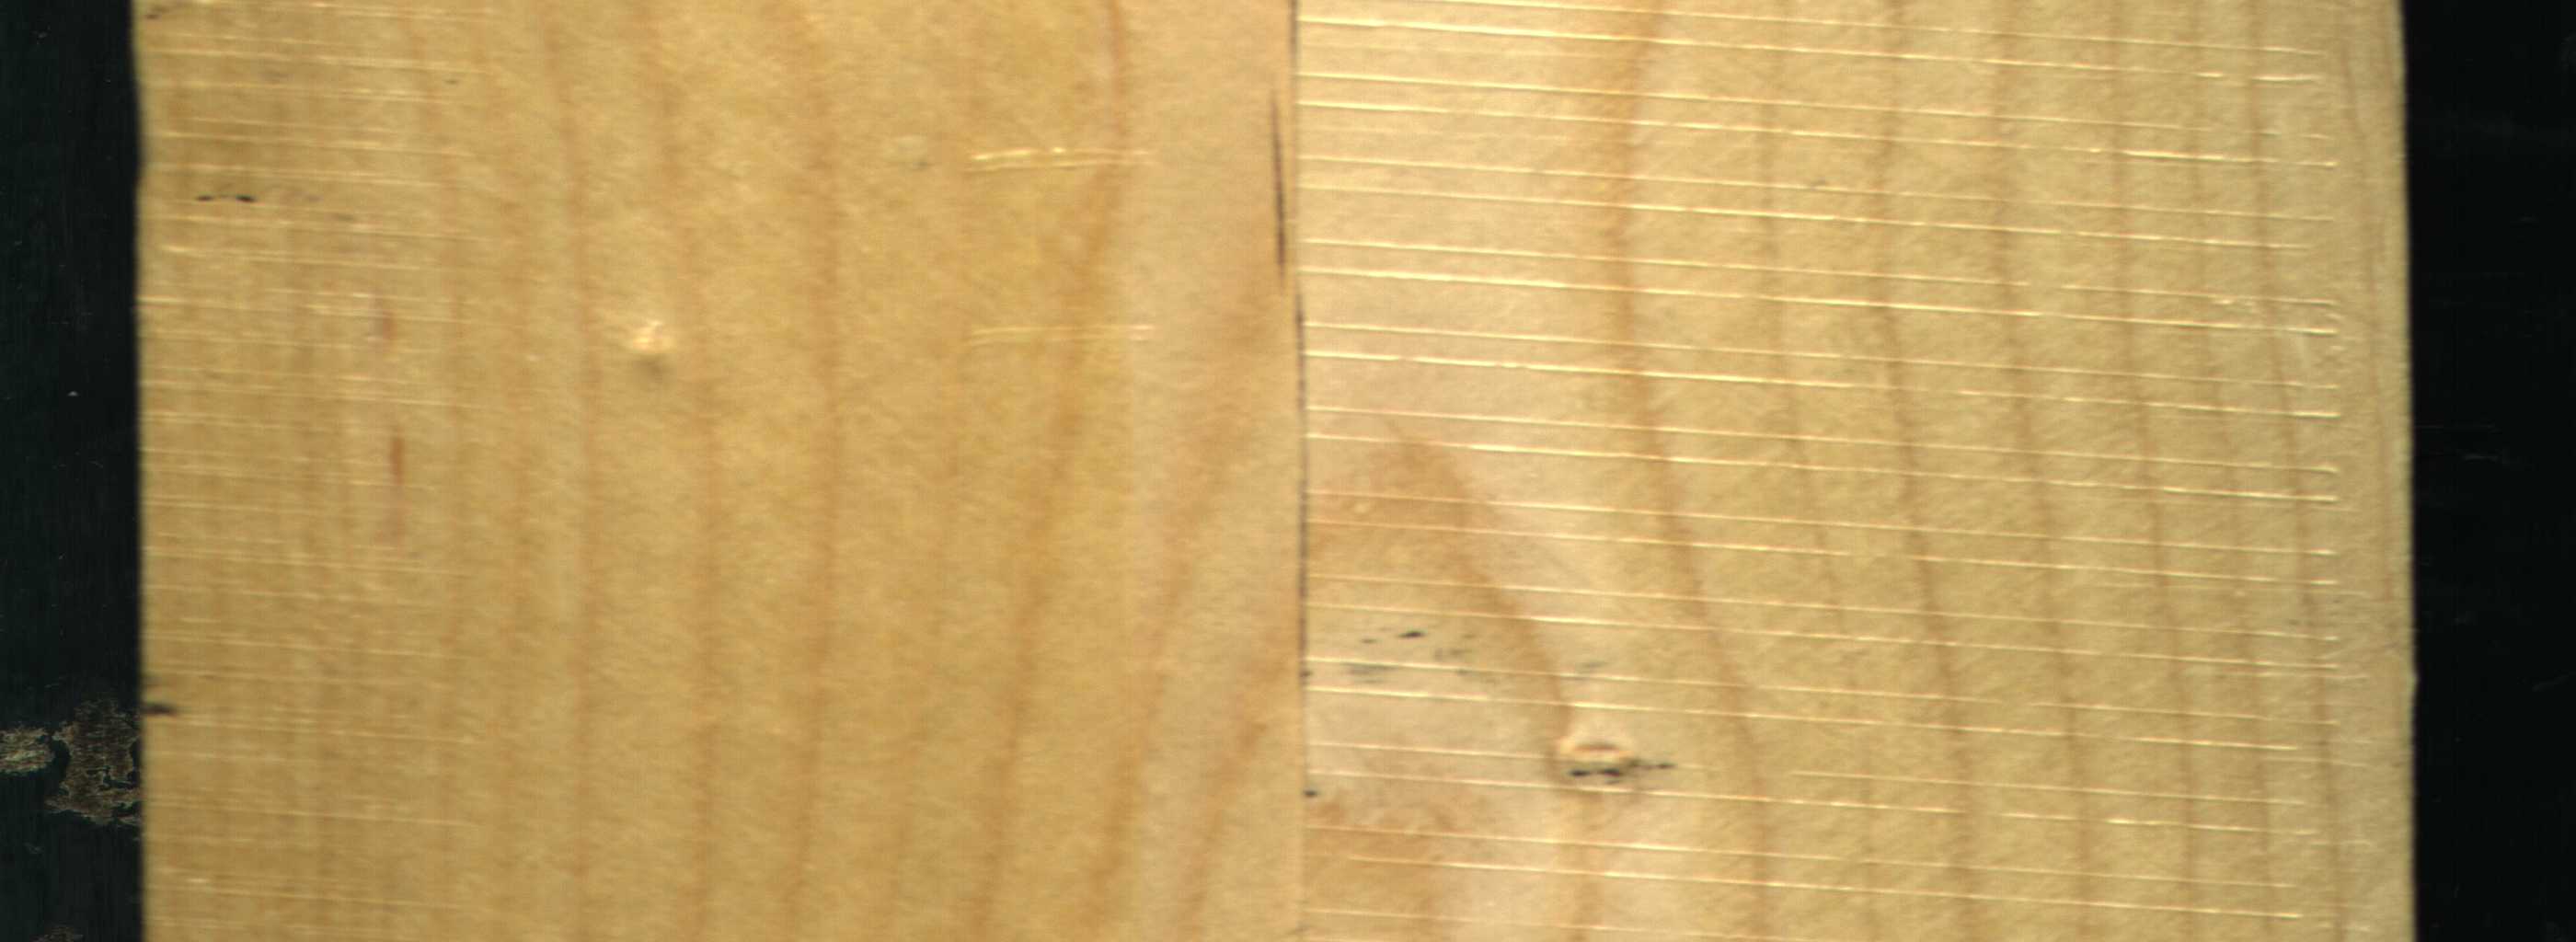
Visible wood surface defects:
Crack
Crack
Crack